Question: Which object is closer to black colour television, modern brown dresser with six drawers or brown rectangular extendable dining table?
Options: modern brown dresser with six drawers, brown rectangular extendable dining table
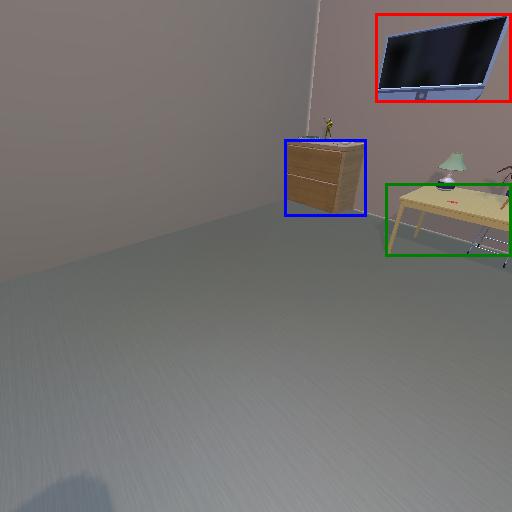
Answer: modern brown dresser with six drawers